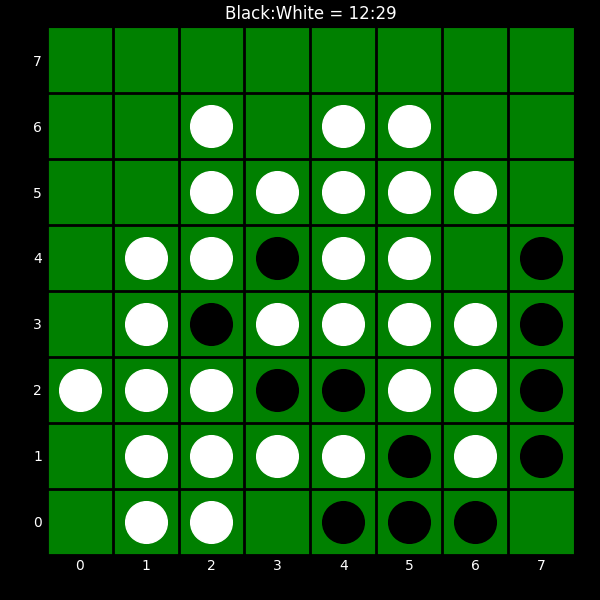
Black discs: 12
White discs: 29